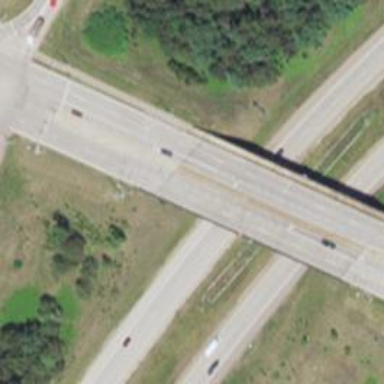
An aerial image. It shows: Trunk highway with expressway features.